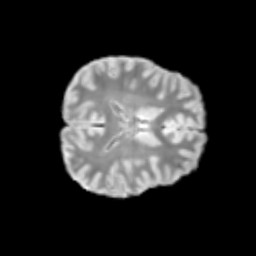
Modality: T2w
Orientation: axial
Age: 11
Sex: male
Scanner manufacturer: siemens
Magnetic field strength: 3 T
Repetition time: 3.8 s
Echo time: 0.07 s